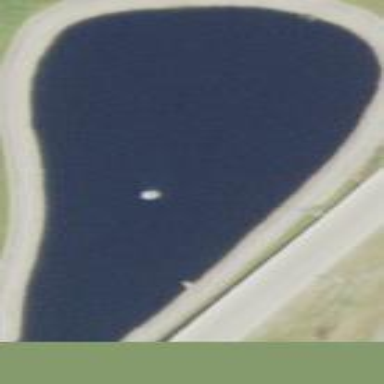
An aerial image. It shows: Pond surrounded by natural water.